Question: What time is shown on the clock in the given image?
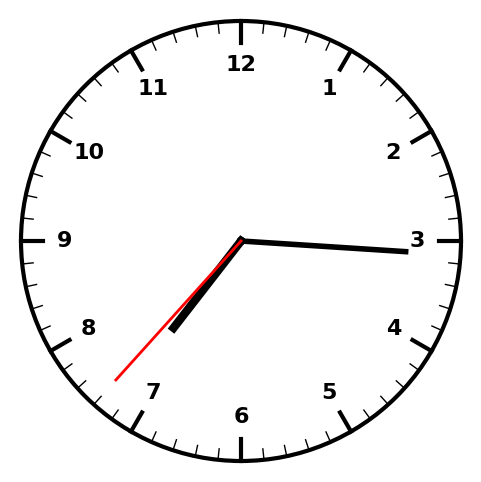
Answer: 07:15:37